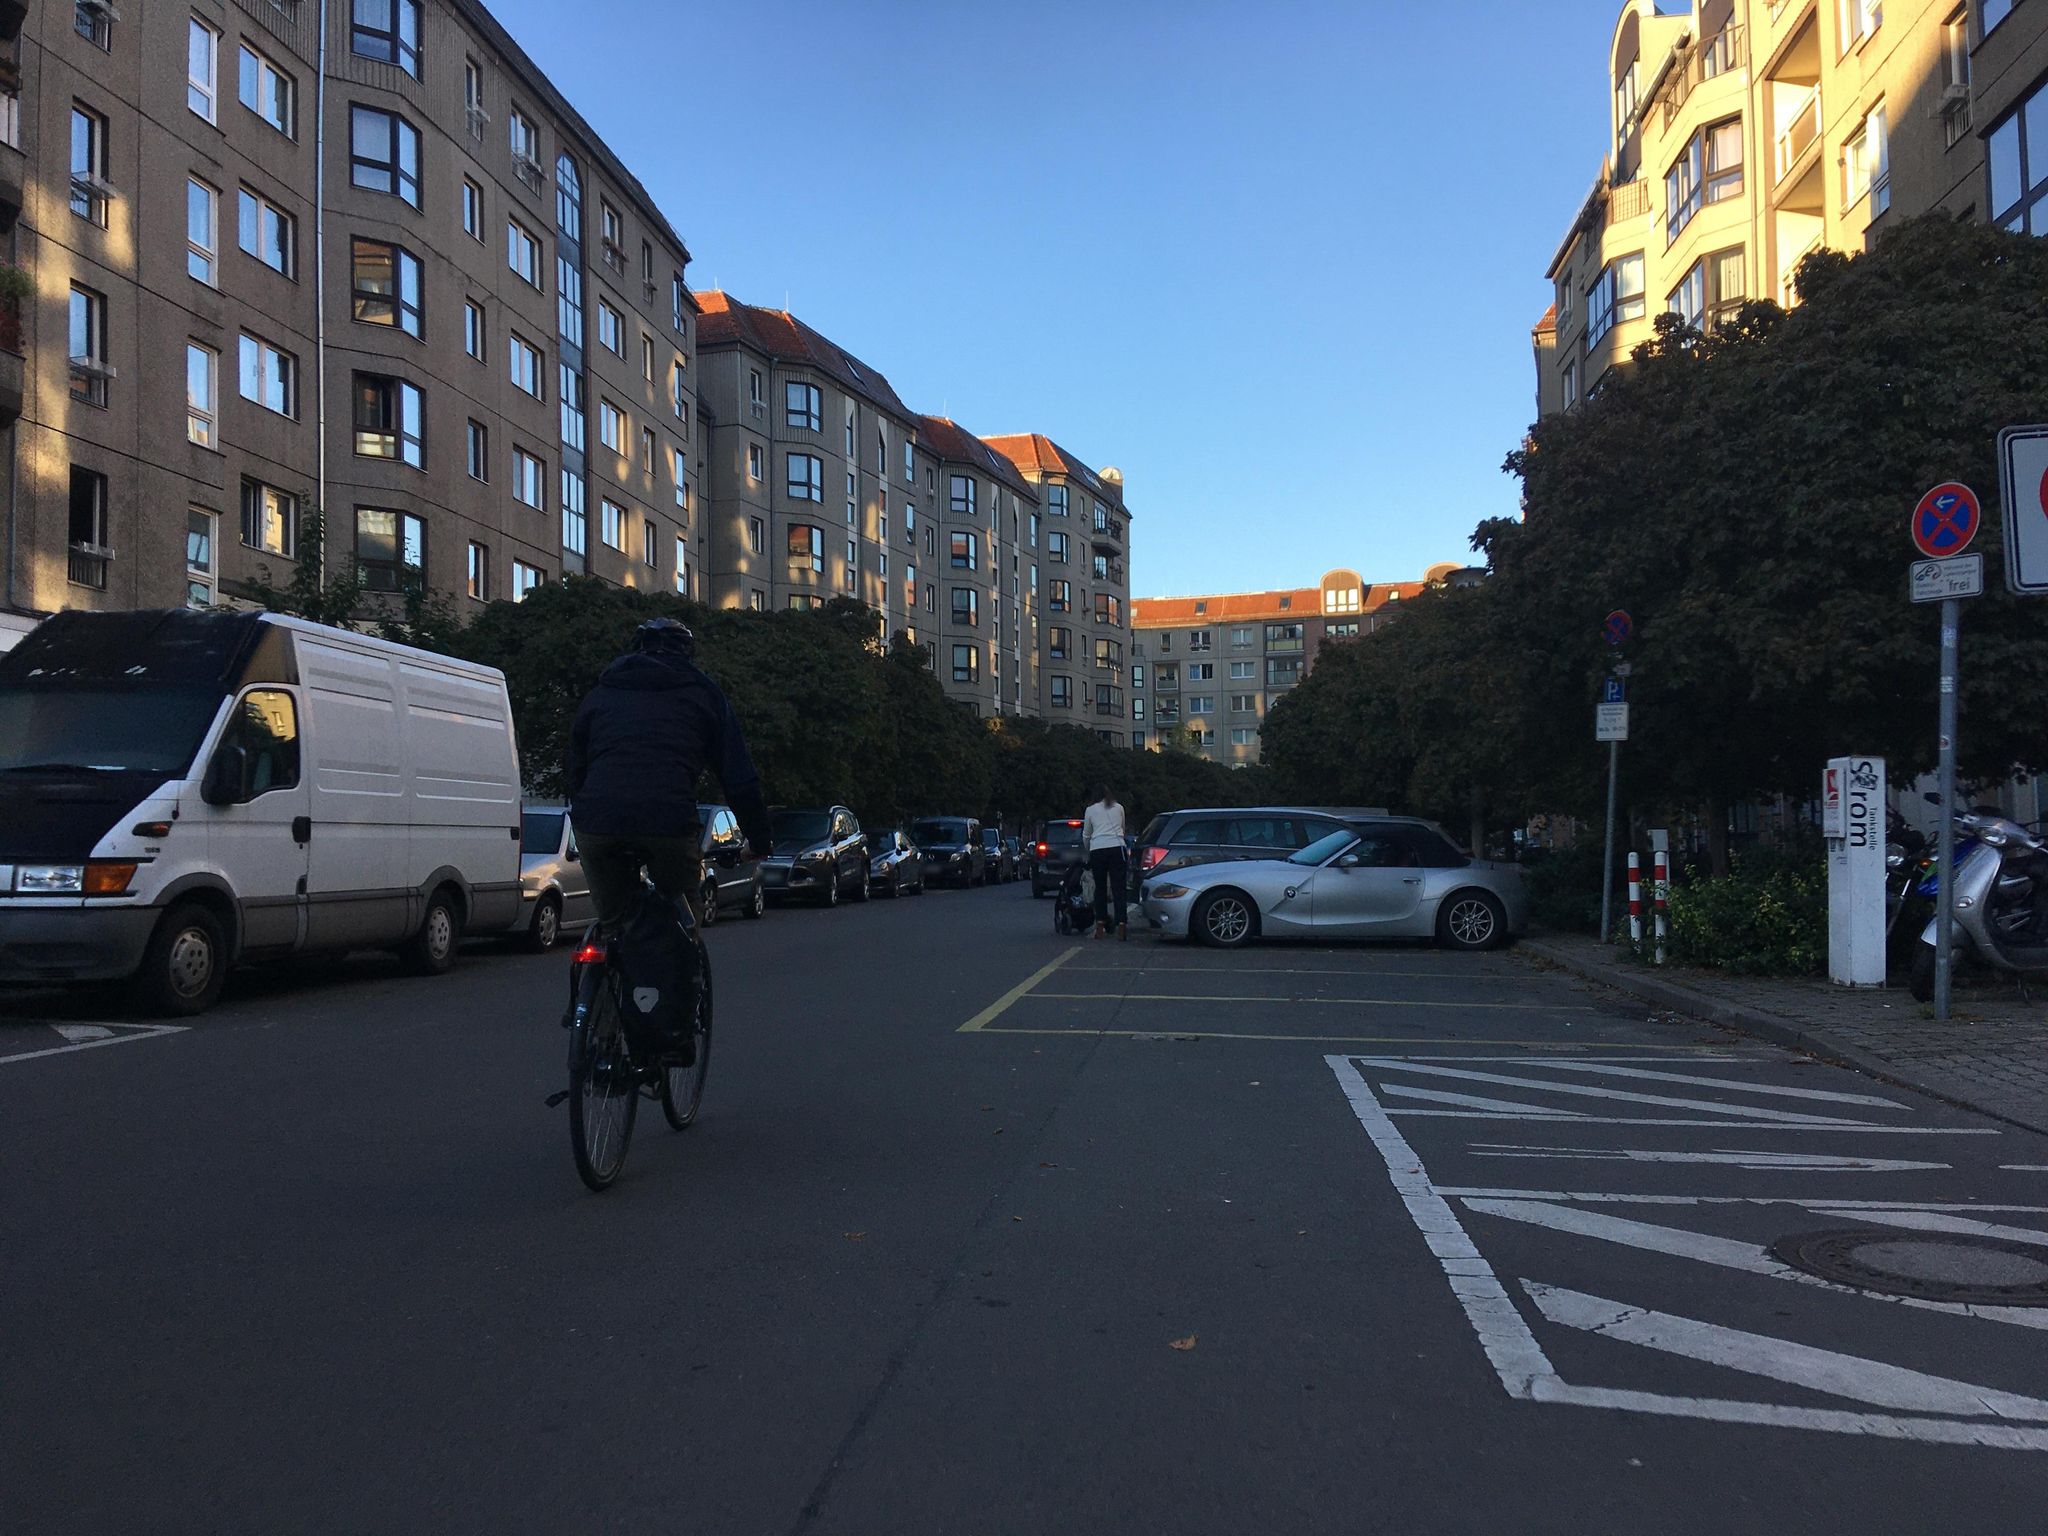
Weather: clear
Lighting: day
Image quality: good
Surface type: cycling surface
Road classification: service
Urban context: urban centre
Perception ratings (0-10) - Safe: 5.06, Lively: 9.74, Beautiful: 7.57, Boring: 3.8, Depressing: 1.12, Wealthy: 2.16